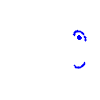
Particle: proton